Question: Given the following four-coloring problem graph, where part of the region has been pre-colored, how many coloring combinations are there for the remaining region?
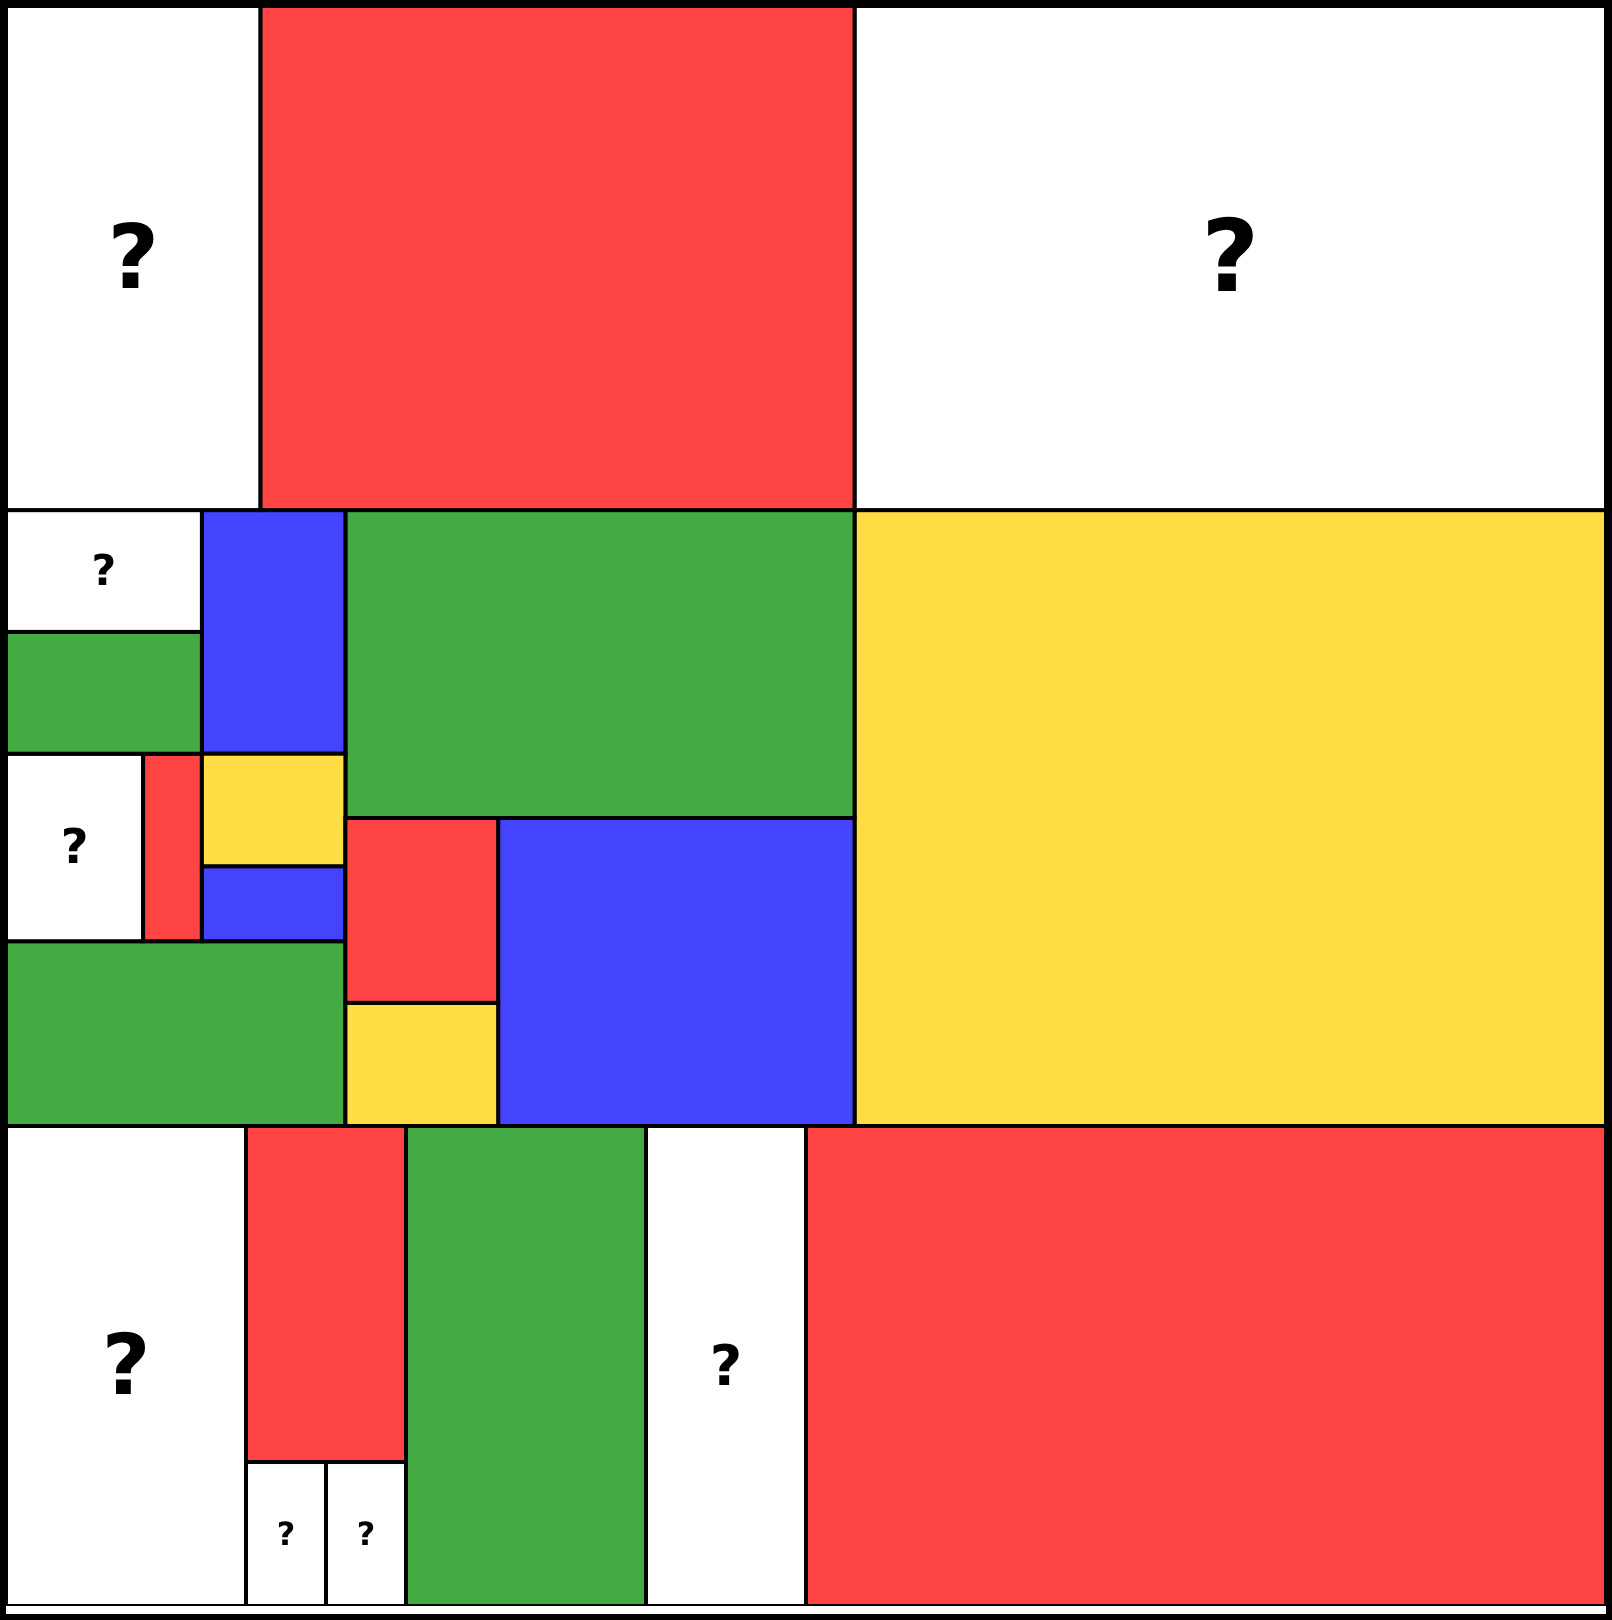
Answer: 131